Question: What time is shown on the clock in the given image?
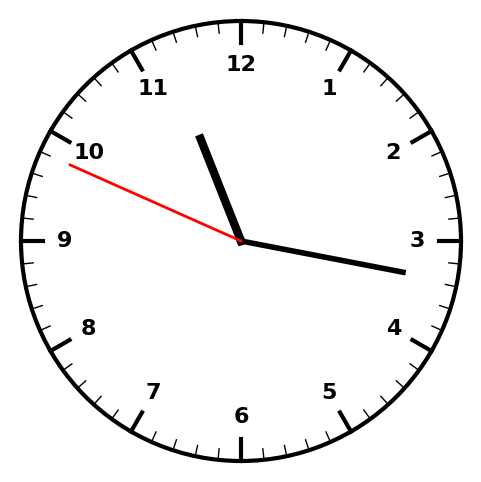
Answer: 11:16:49